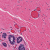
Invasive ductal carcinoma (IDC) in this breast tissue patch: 0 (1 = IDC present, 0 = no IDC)